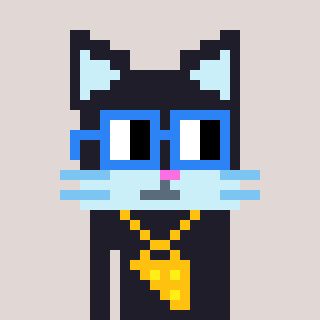
a pixel art character with square blue glasses, a cat-shaped head and a grayscale-colored body on a warm background